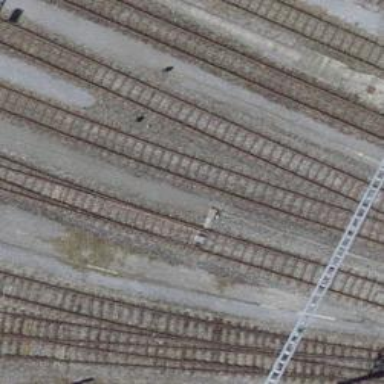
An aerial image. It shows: Single-track electrified railway yard with contact line electrification.